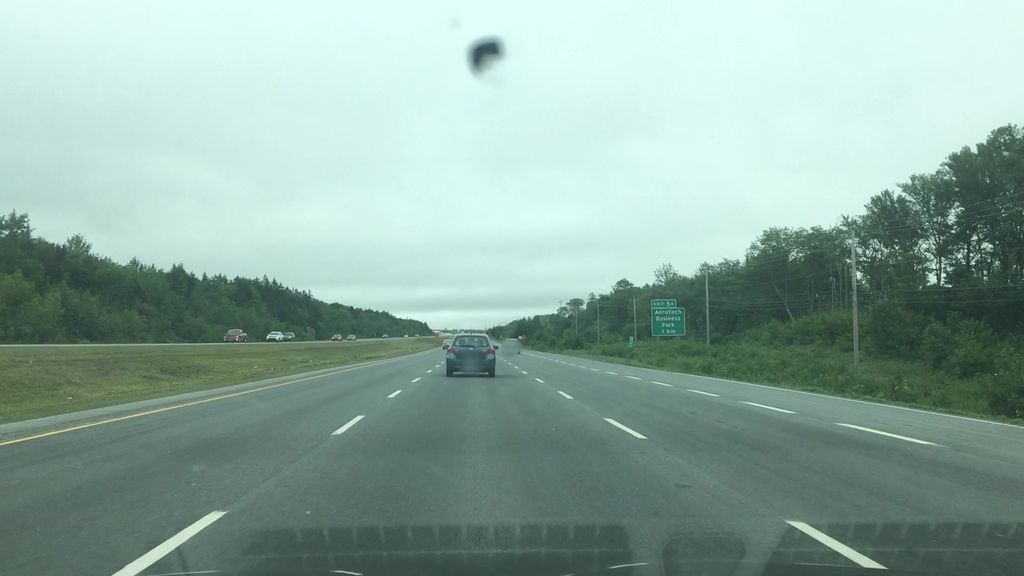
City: halifax